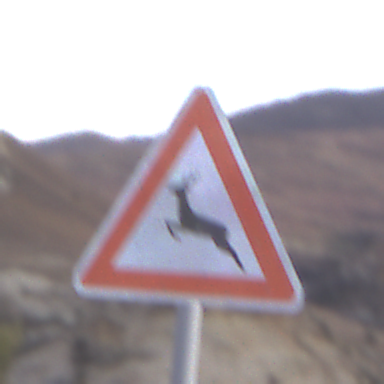
Verkehrszeichen: WildwechselRechts
Umgebung: Outdoor, Nature
Tageszeit: Dusk
Wetter: Clear
Licht: Natural
Jahreszeit: NotSpecified
Kontrast: LowContrast